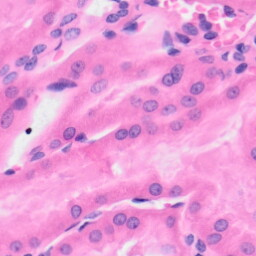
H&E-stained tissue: Kidney